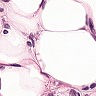
Metastatic tissue present: yes